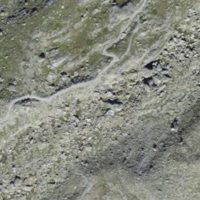
EUNIS habitat code: 48
Species observed at this site:
Chamaenerion dodonaei